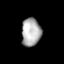
Tissue: lung
Cell type: Epithelial cells
Senescence score: 0.223
Nuclear area (px): 530
Mean DAPI intensity: 173.926